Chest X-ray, PA view. Patient: 49 years old, sex M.
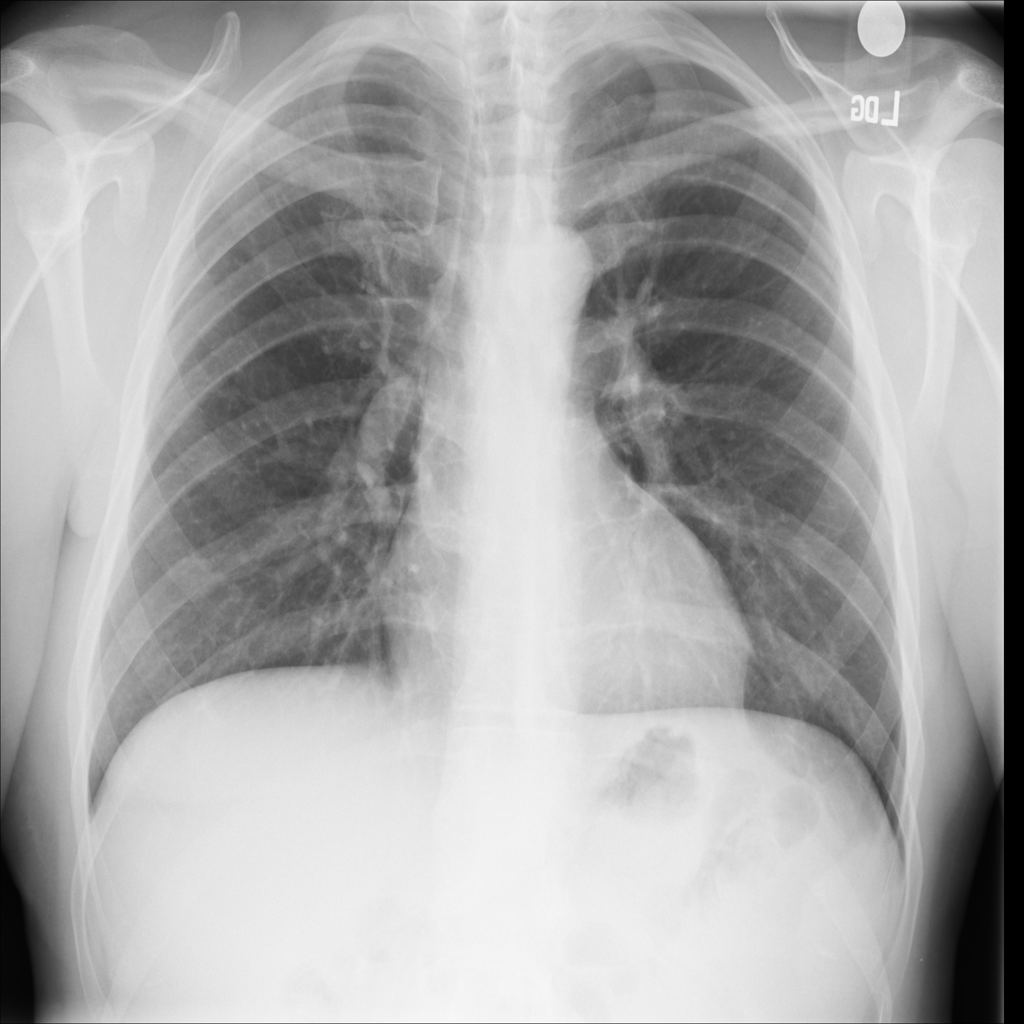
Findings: Infiltration